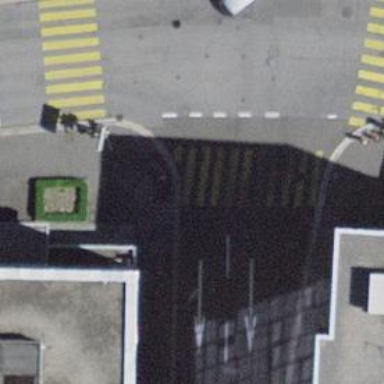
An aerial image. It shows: Crossing with traffic signals.